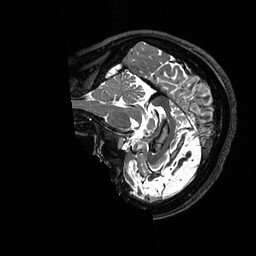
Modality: T2w
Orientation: sagittal
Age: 50
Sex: female
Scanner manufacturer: ge
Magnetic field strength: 3 T
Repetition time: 3.202 s
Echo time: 0.06568 s